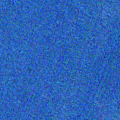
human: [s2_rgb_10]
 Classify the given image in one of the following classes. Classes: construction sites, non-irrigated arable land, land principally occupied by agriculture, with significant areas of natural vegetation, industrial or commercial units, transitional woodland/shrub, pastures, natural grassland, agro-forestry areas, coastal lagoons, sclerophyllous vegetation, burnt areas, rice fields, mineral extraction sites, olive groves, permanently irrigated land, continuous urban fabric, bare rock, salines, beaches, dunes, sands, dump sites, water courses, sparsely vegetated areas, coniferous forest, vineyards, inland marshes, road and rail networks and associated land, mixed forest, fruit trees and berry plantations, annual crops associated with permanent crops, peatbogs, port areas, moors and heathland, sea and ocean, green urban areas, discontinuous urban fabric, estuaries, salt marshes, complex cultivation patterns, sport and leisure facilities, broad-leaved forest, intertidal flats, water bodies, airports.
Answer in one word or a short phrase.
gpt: sea and ocean